Question:
- When I compile with errors, Code Analysis will show like the picture.- I do think it gives me the error description. -
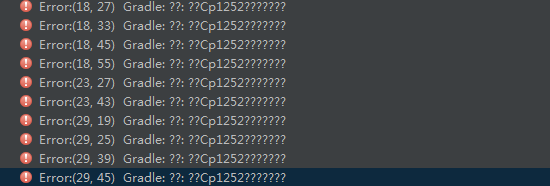
Answer: Please try following steps:
Click , and write a name;
Uncheck , find UI in the list of and set it be
Click OK